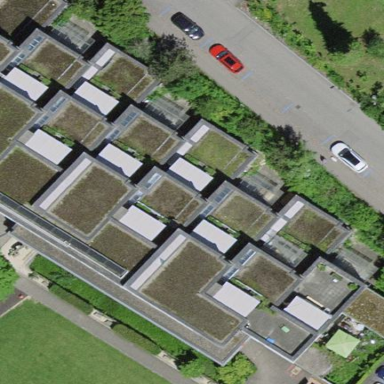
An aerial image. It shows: School building.